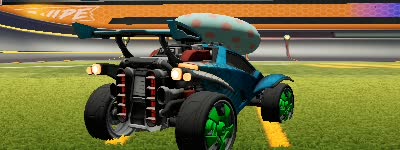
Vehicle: octane